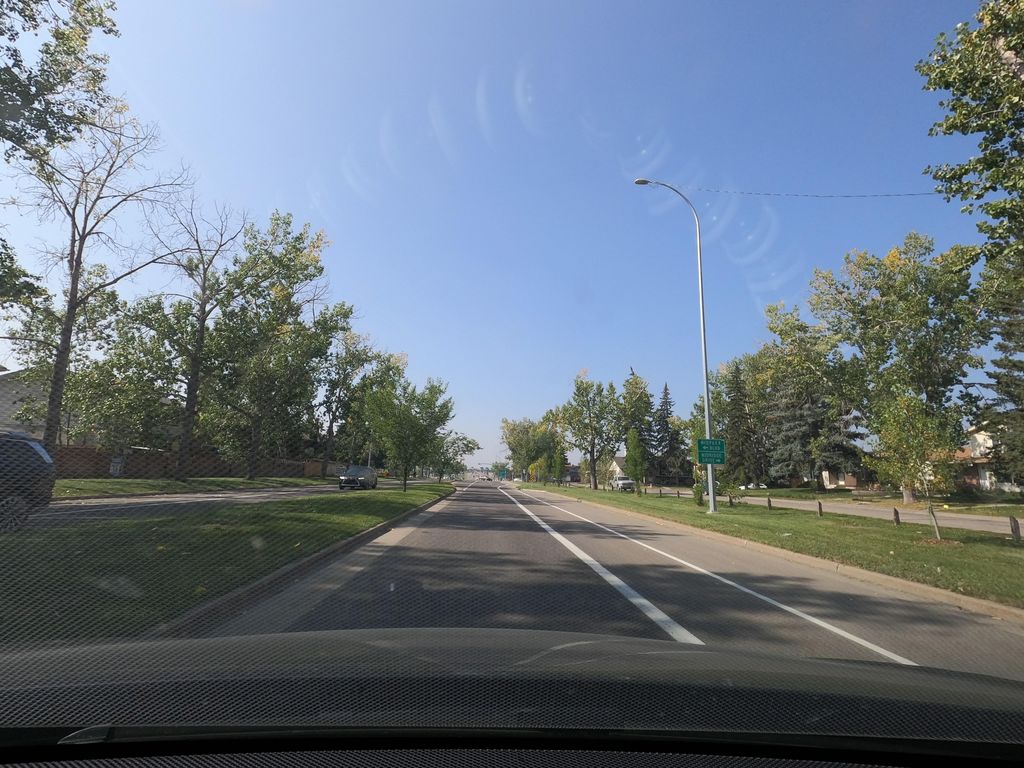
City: calgary